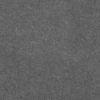
Label: dusty